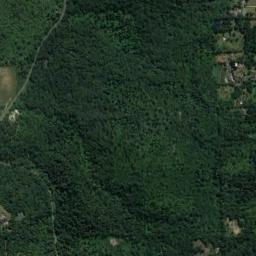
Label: forest